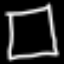
Label: square